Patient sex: M
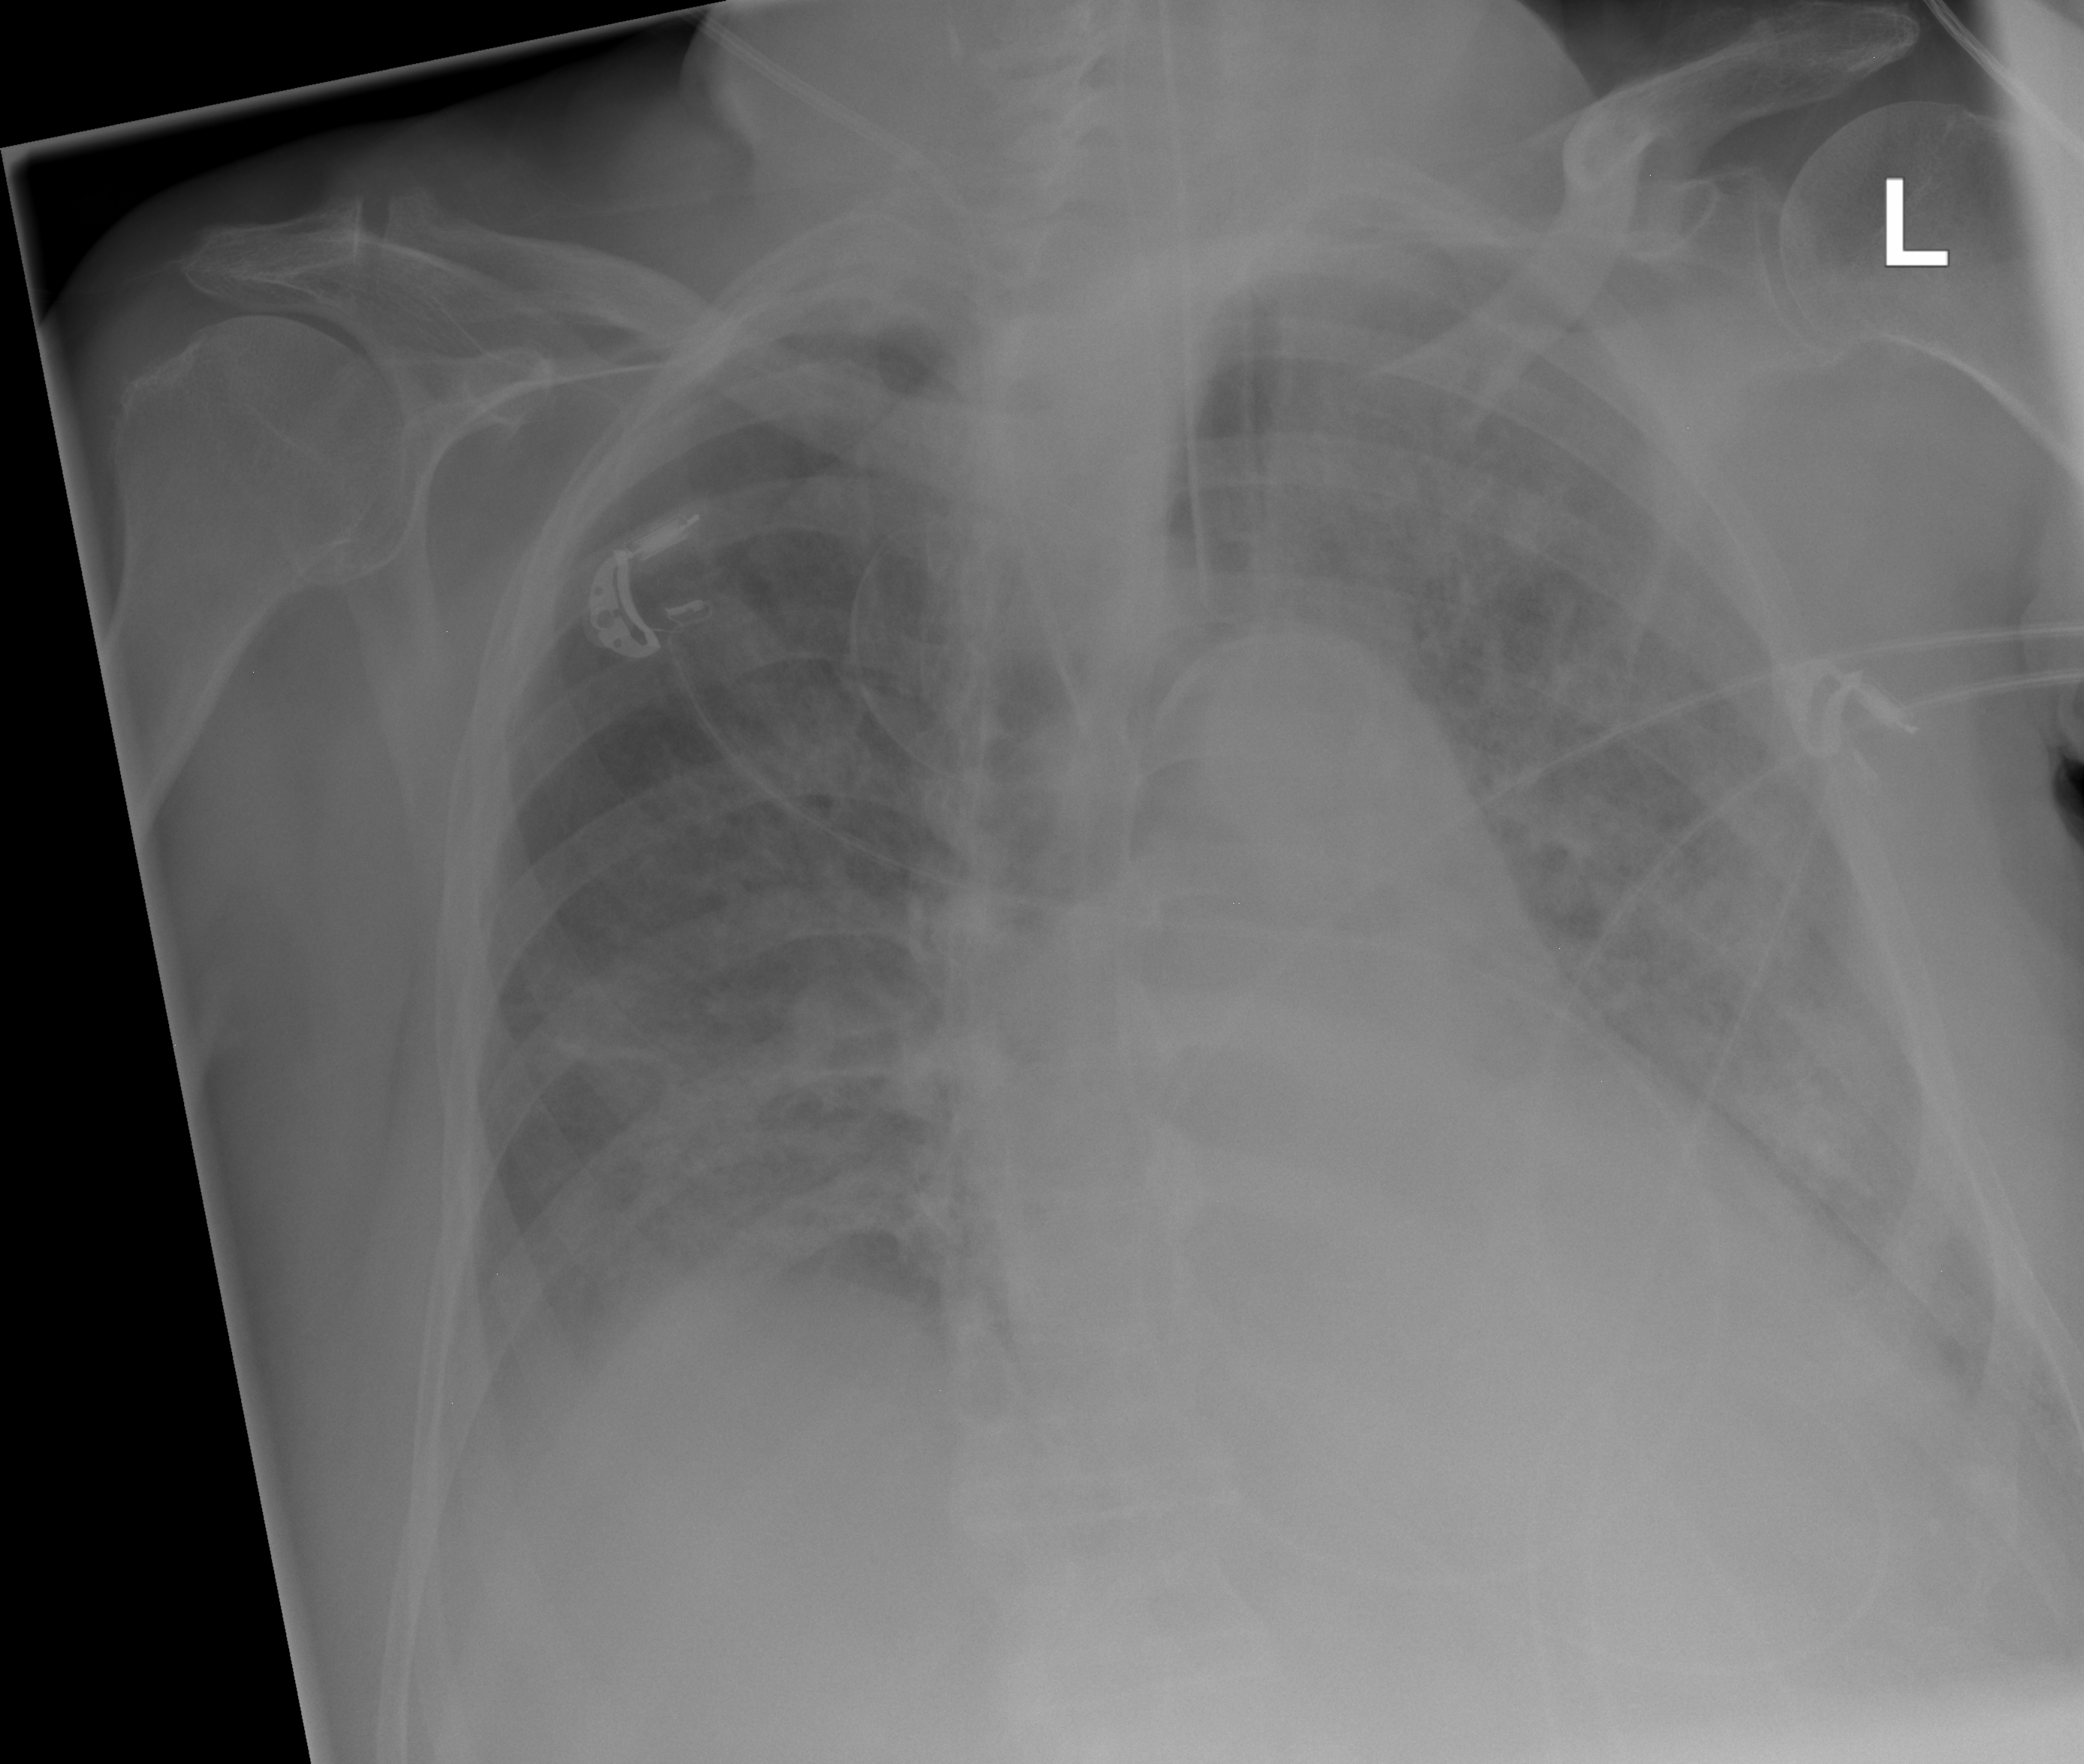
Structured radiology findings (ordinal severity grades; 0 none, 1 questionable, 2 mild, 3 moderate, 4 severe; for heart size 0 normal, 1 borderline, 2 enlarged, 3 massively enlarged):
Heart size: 2
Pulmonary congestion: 2
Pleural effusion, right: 2
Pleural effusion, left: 2
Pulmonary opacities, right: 3
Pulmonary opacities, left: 3
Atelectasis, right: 2
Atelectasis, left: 2